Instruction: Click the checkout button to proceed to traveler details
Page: cart
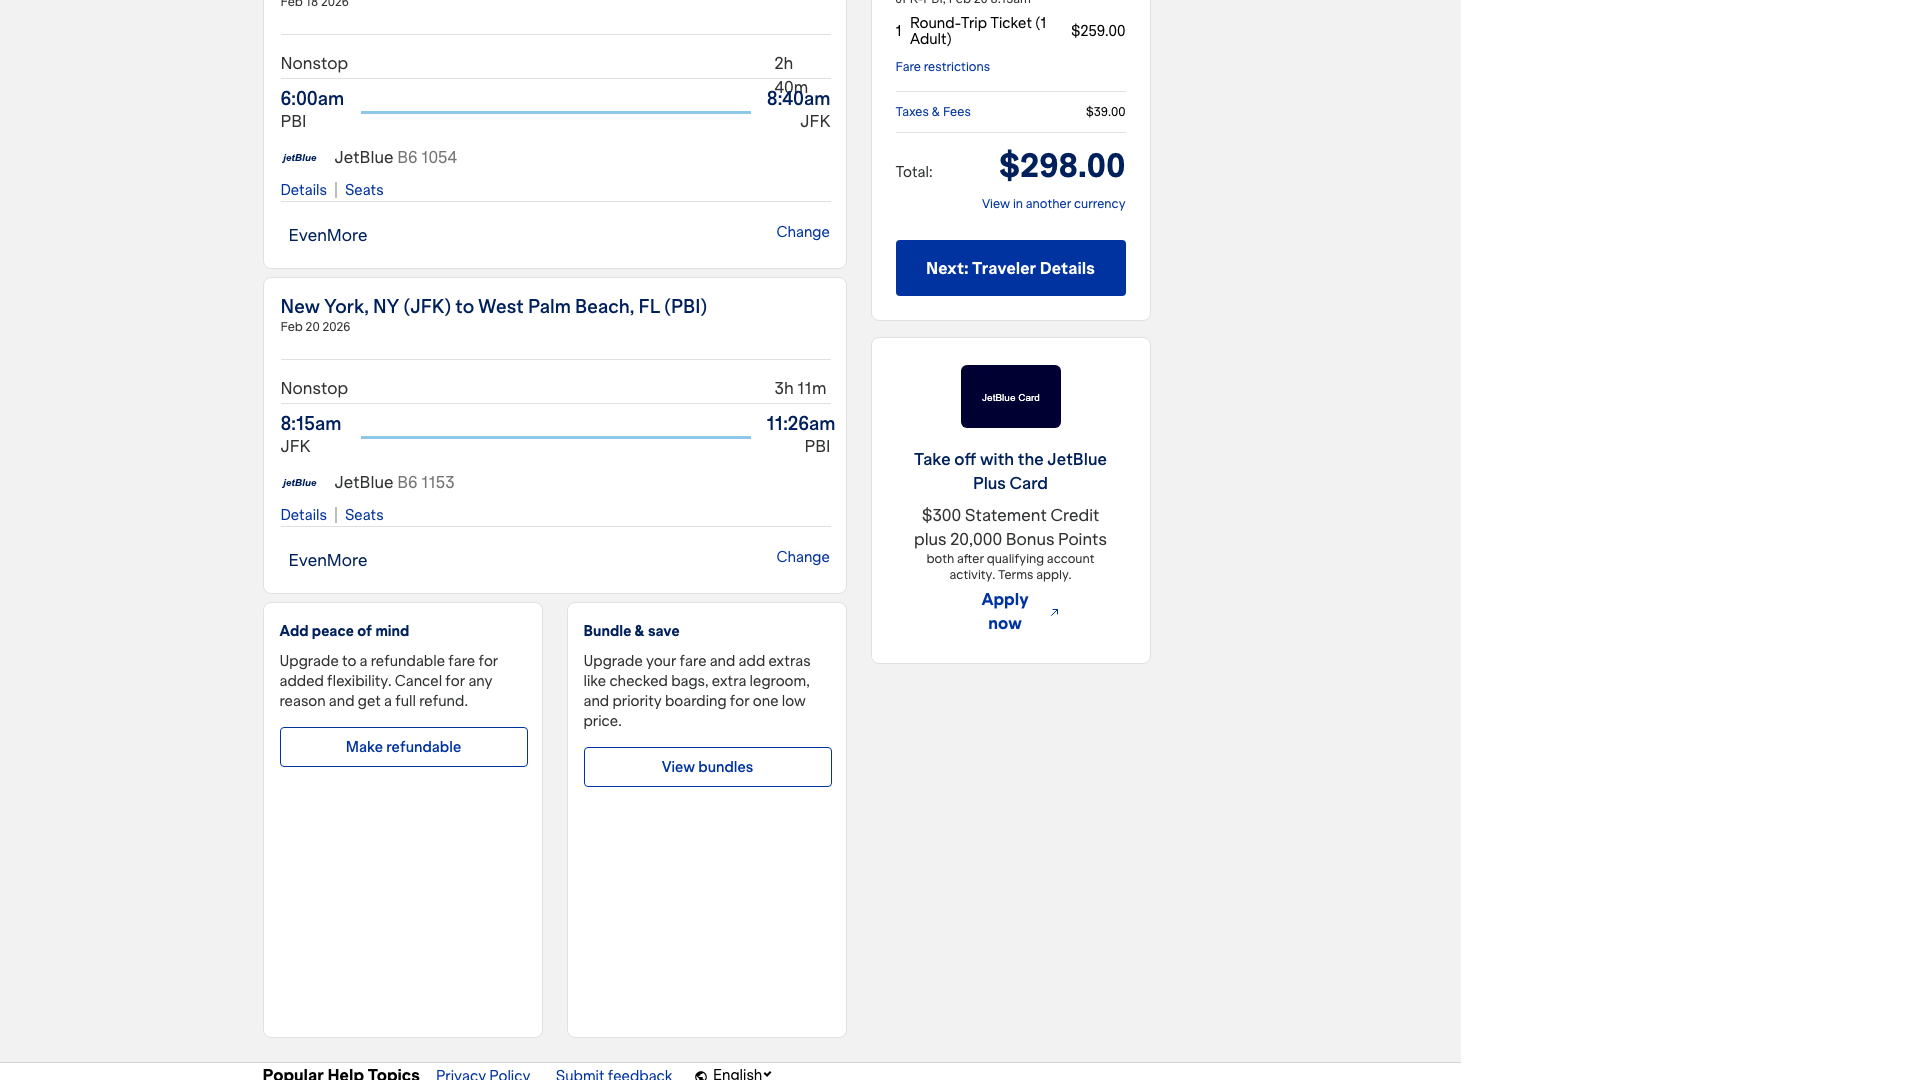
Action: click